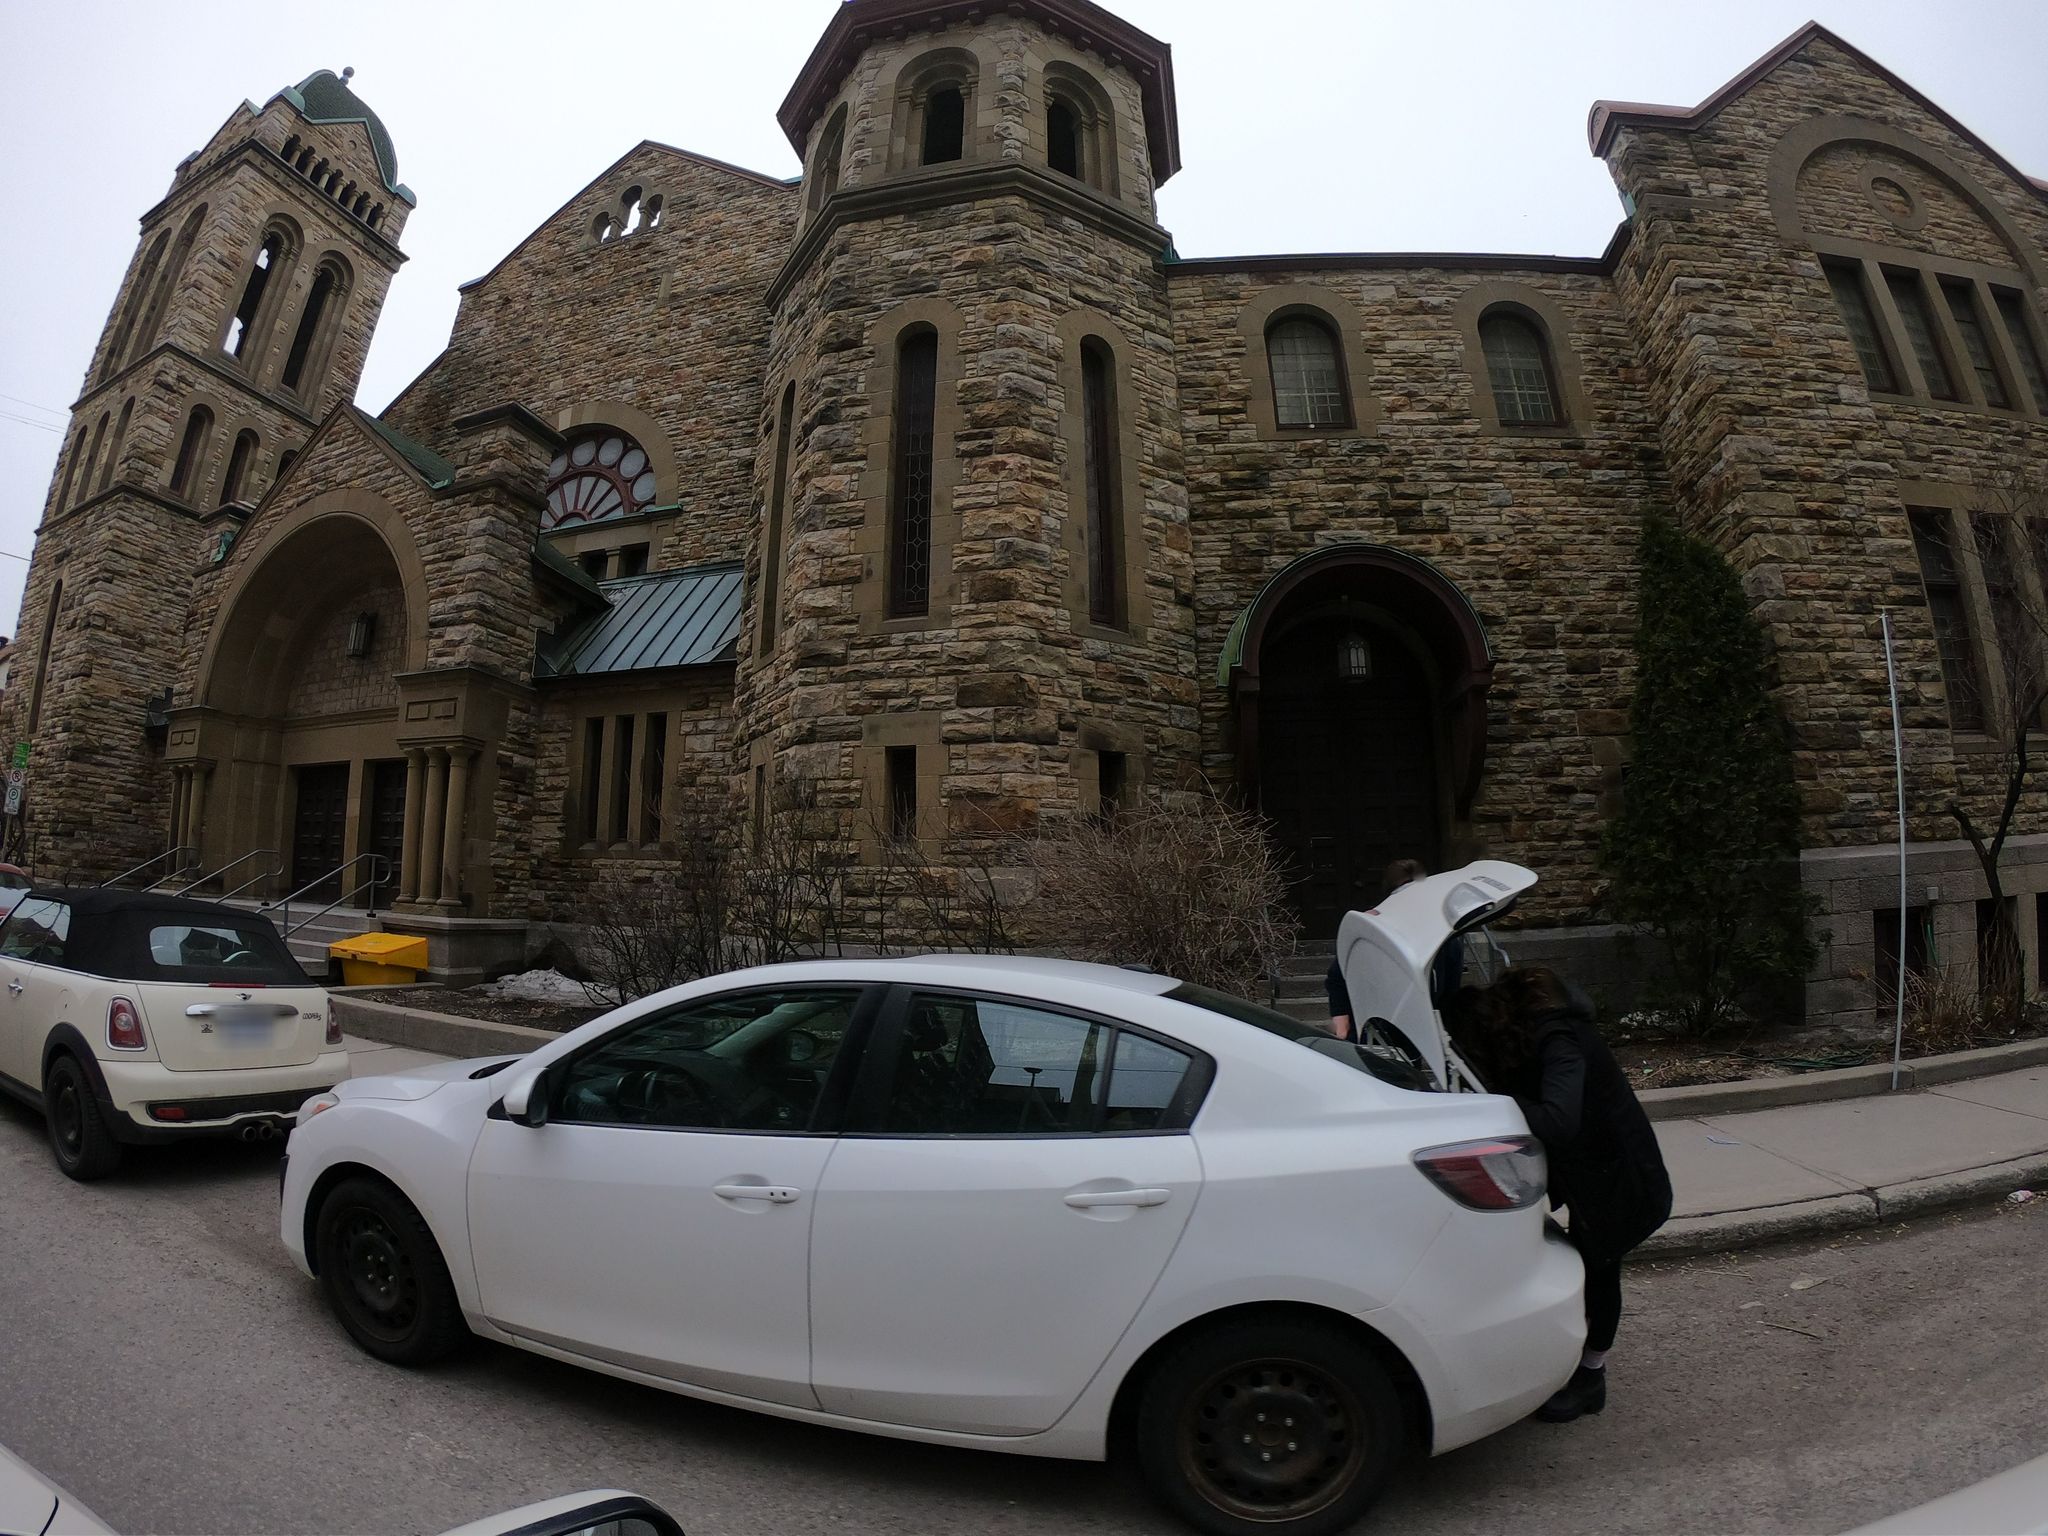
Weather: snowy
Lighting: day
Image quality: good
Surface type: walking surface
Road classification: footway
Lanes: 2
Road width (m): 1.5
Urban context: urban centre
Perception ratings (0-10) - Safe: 8.61, Lively: 8.71, Beautiful: 4.57, Boring: 4.66, Depressing: 2.6, Wealthy: 7.84